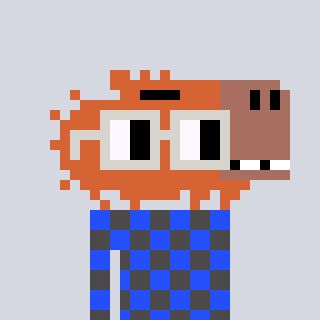
a pixel art character with square light gray glasses, a capybara-shaped head and a grayscale-colored body on a cool background